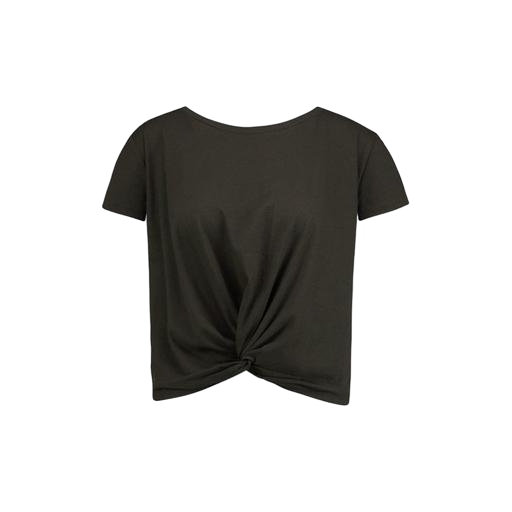
black twist t-shirt, black twisty t-shirt, black jersey front twist t-shirt, white background